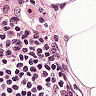
Metastatic tissue present: no